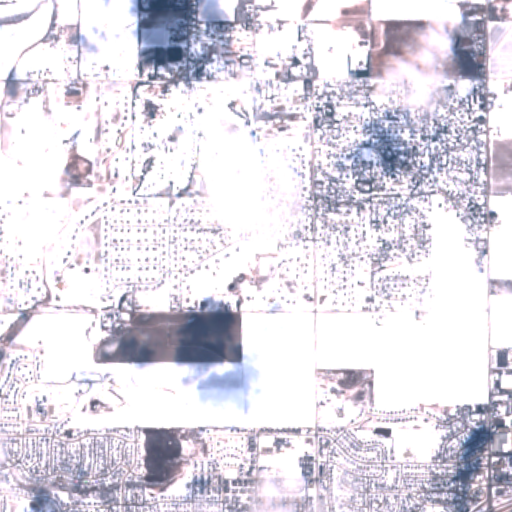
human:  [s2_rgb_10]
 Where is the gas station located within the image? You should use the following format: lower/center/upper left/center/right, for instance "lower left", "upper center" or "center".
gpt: The gas station is located in the lower center of the image.
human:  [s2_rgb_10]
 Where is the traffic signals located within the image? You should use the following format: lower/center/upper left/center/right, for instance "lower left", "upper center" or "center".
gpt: The traffic signals is located in the lower right of the image.
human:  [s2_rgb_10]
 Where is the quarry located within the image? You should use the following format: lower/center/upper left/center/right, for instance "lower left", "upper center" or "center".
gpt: There is no quarry in the image.